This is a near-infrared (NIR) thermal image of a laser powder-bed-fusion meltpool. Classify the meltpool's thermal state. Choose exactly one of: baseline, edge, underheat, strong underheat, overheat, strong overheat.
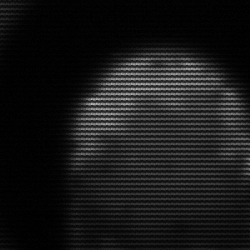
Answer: edge